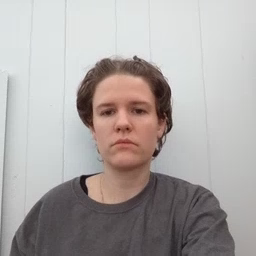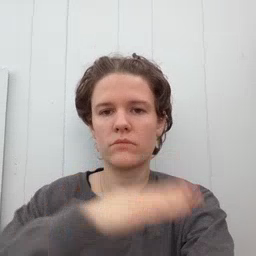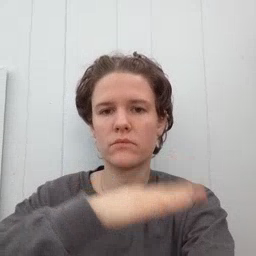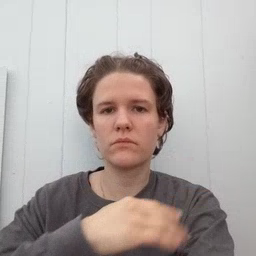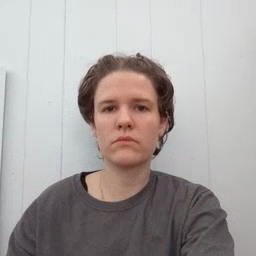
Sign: table